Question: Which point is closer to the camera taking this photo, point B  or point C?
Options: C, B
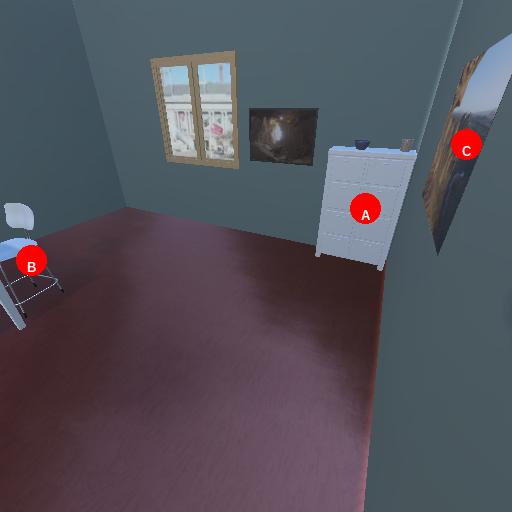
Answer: C